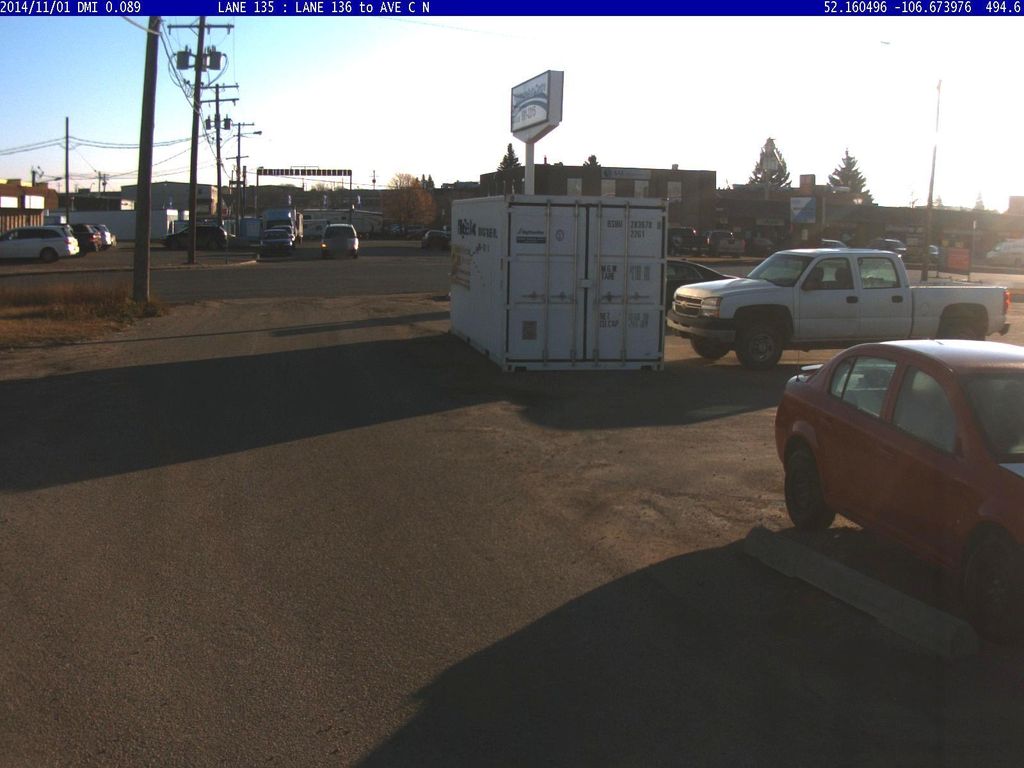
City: saskatoon